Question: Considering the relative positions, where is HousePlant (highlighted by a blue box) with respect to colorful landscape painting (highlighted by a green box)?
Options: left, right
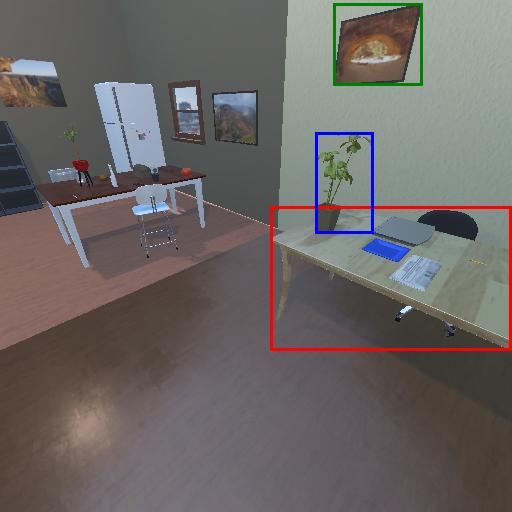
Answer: left